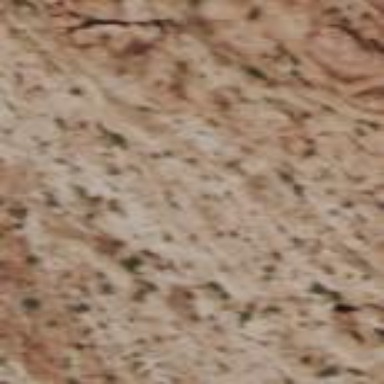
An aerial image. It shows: Brown cliff in natural setting.